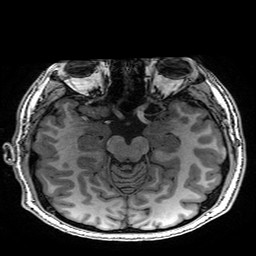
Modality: T1w
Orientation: coronal
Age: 19
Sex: male
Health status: healthy